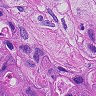
Metastatic tissue present: yes